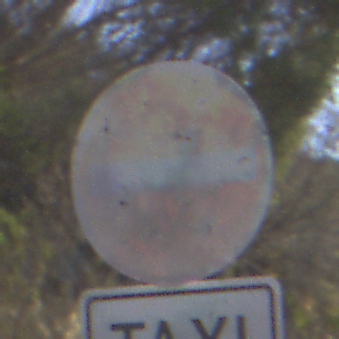
Verkehrszeichen: VerbotDerEinfahrt
Zusatzzeichen unten: BesondereFahrzeugeUndTransportgueter1
Umgebung: Outdoor, RoadRail
Tageszeit: MorningAfternoon
Wetter: PartlyCloudy
Licht: Natural
Jahreszeit: NotSpecified
Kontrast: HighContrast